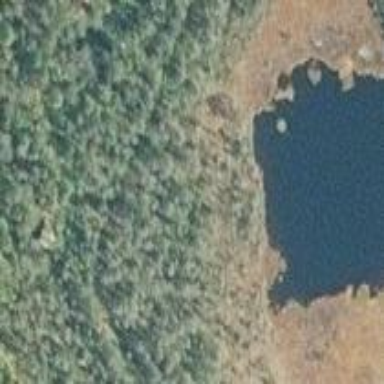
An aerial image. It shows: Pond with natural water.